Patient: sex M, age 36
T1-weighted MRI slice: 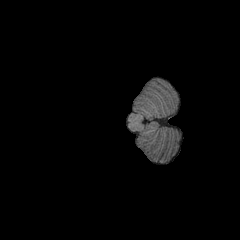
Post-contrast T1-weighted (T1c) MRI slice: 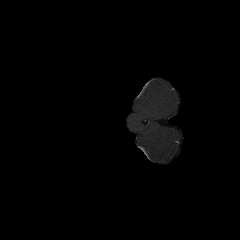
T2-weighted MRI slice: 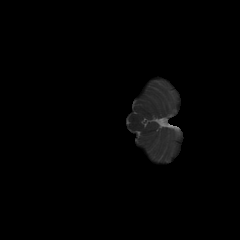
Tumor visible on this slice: no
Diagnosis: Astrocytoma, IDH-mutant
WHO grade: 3